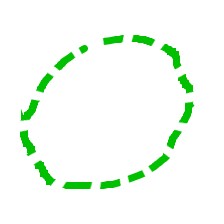
Shape: circle